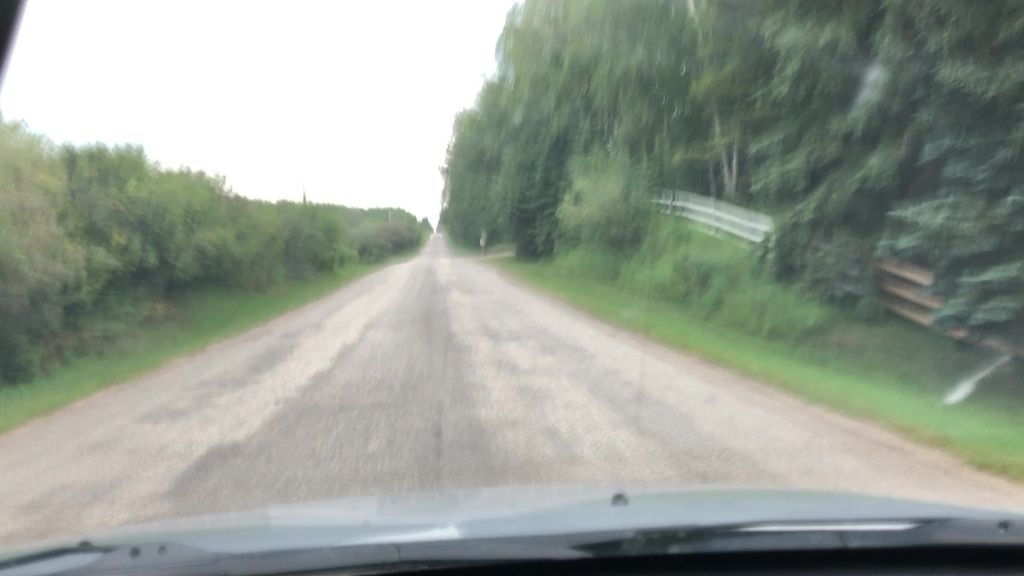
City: edmonton